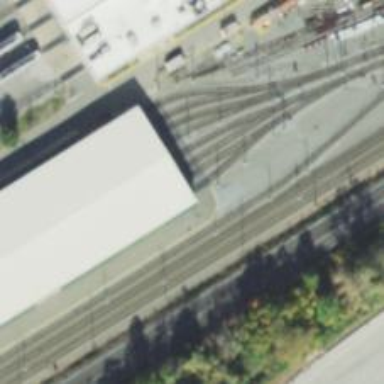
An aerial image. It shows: Light rail tunnel passing through building passage in service yard. The railway is electrified with contact line.